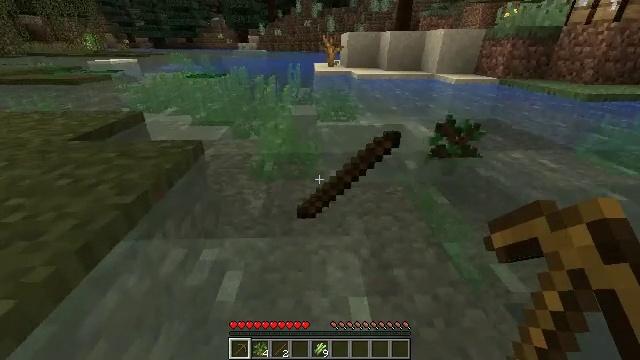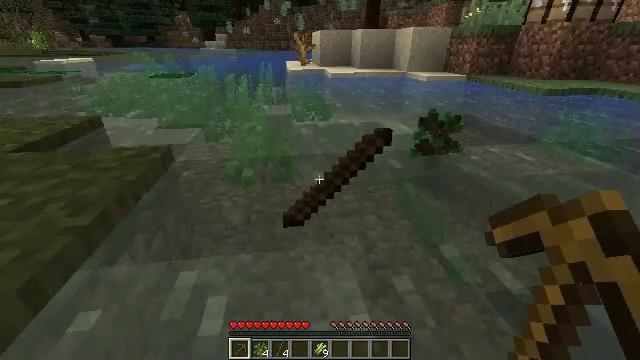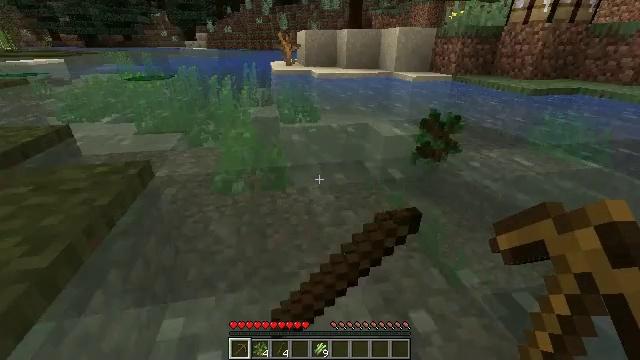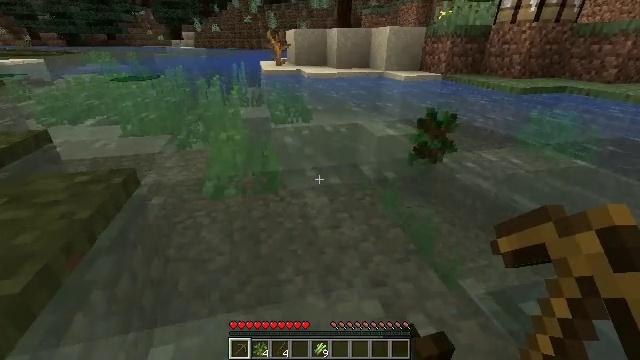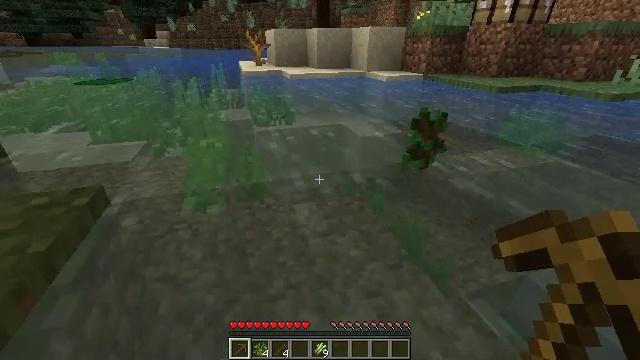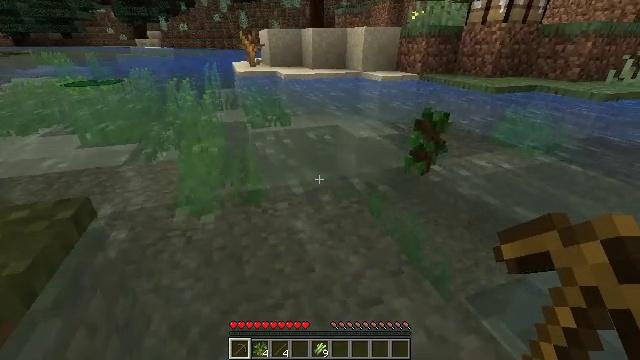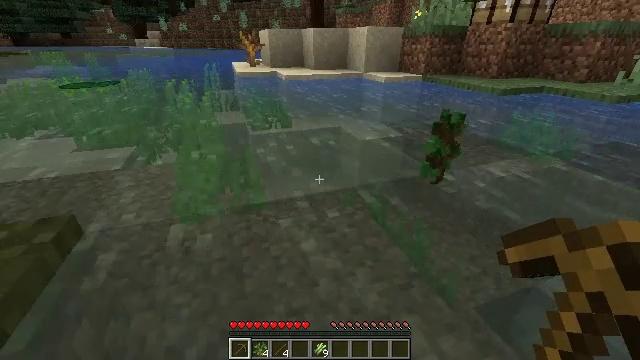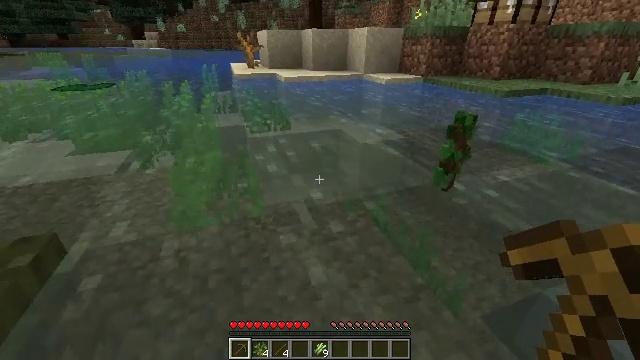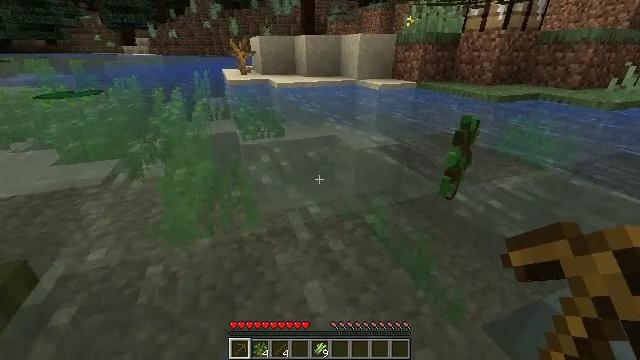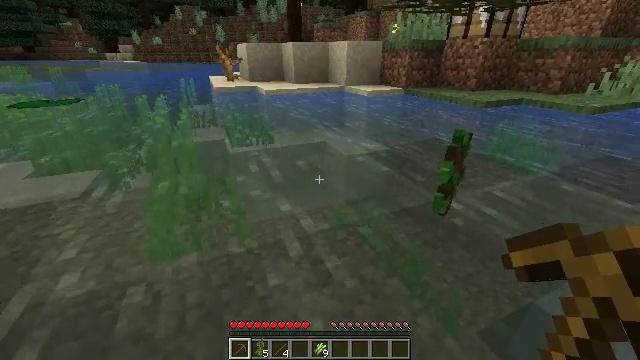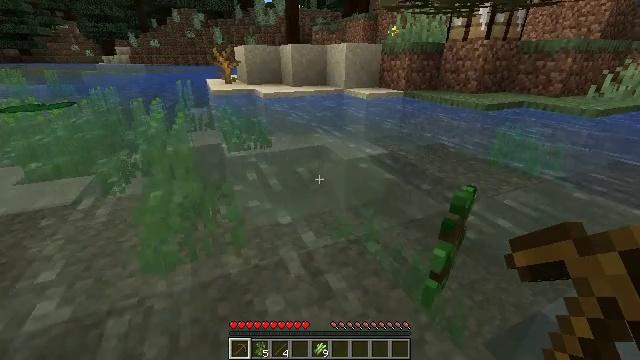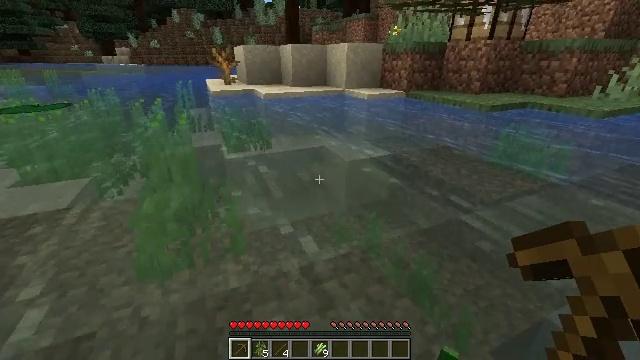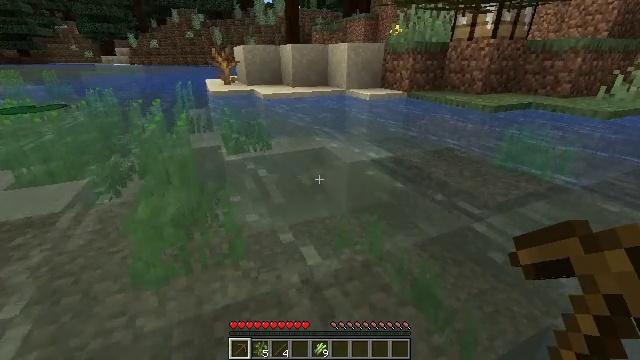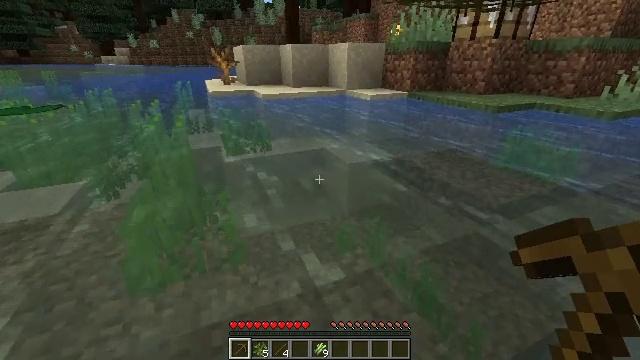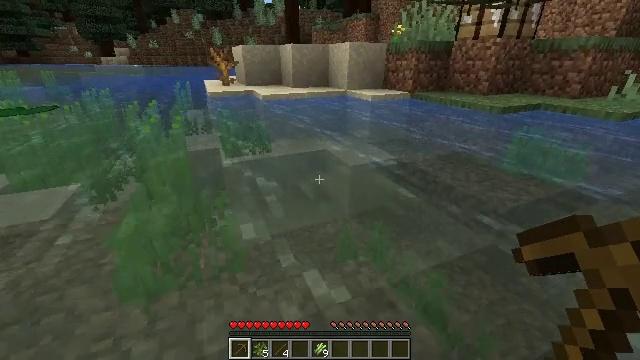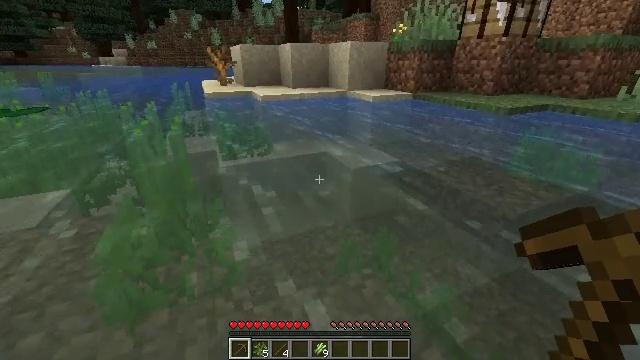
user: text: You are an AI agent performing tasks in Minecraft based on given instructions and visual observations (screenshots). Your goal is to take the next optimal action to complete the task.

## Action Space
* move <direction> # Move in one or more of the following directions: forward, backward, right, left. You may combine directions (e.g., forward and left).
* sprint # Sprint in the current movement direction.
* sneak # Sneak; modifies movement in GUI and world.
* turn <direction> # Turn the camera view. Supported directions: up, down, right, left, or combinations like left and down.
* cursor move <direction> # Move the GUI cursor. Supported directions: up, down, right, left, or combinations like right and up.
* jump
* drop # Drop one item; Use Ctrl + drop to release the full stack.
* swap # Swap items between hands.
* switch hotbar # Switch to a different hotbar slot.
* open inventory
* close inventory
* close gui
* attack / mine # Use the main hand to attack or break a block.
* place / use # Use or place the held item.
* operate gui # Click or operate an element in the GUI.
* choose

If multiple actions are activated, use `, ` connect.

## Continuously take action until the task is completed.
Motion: motion action
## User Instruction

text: Break the dead bush for sticks.
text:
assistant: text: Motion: move forward, turn right
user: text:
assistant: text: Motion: move forward, turn right
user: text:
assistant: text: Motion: move forward, turn right
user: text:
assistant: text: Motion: move forward, turn right
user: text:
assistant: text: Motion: move forward, turn right
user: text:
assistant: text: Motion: move forward
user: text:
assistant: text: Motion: move forward
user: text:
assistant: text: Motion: move forward, turn right and up
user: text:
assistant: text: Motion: move forward, turn right and up
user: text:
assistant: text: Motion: move forward
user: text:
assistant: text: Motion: move forward
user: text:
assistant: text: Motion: move forward
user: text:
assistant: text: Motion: move forward
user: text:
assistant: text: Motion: move forward
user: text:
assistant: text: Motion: move forward
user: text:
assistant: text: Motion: move forward, turn right and up
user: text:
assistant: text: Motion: move forward, turn right and up
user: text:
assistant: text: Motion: move forward, turn right and up
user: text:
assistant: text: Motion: move forward, turn right and up
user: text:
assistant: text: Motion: move forward, turn right and up
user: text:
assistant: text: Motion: move forward, turn right and up
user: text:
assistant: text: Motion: move forward
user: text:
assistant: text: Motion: move forward
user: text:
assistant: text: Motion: move forward
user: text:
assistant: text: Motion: move forward
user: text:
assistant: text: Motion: move forward
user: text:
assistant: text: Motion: move forward
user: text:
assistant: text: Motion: move forward
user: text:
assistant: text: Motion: move forward
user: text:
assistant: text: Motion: move forward